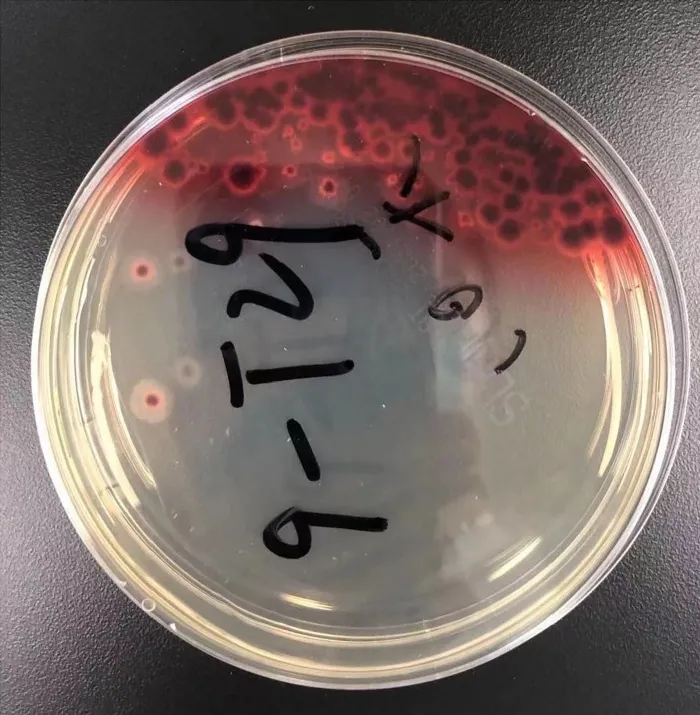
The result of prolonged sputum culture. A diffusible red pigment produced by Talaromyces marneffei, diffuses to the surrounding medium.
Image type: pathology (gram)